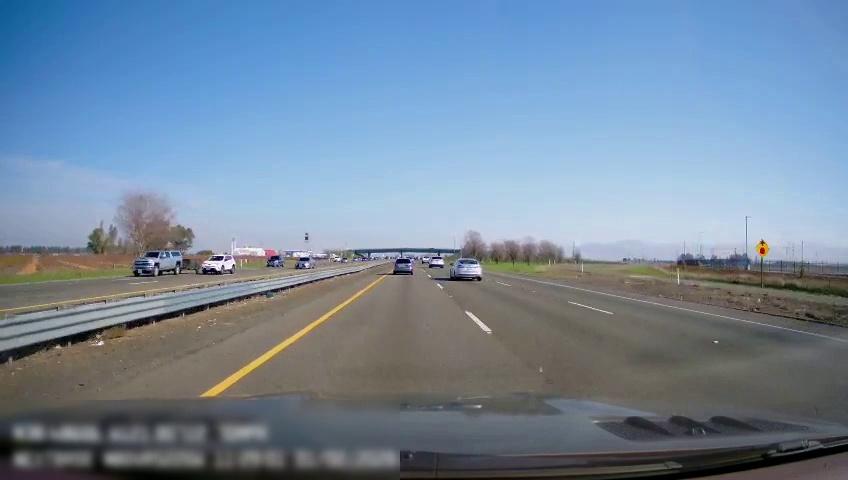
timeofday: Day
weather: Sunny
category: Drivable Space
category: Drivable Space
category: Vehicles | SUV
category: Vehicles | SUV
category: Vehicles | SUV
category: Vehicles | SUV
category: Vehicles | SUV
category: Vehicles | SUV
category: Vehicles | SUV
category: Lanes | Current Lane
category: Lanes | Current Lane
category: Lanes | Alternate Lane
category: Lanes | Alternate Lane
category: Lanes | Opposite Lane
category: Lanes | Opposite Lane
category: Lanes | Opposite Lane
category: Traffic | Signs